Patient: sex M, age 34
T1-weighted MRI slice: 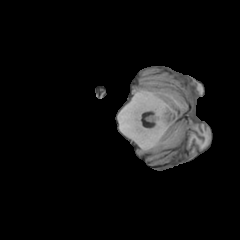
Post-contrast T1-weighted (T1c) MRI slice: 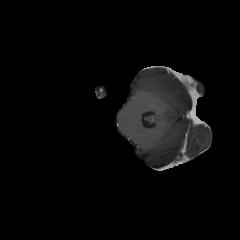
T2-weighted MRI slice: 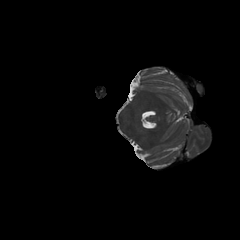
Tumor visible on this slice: no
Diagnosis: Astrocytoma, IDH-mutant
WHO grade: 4